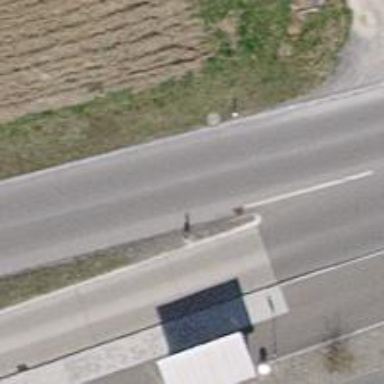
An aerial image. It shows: Bus stop equipped with public transport stop position.